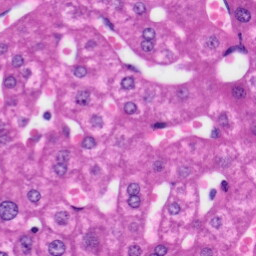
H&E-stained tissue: Liver